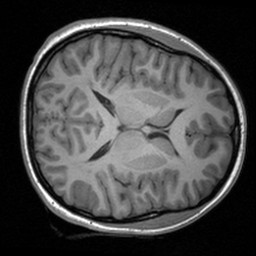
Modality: T1w
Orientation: axial
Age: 22
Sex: female
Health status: healthy
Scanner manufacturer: siemens
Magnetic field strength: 3 T
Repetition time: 1.9 s
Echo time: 0.00226 s